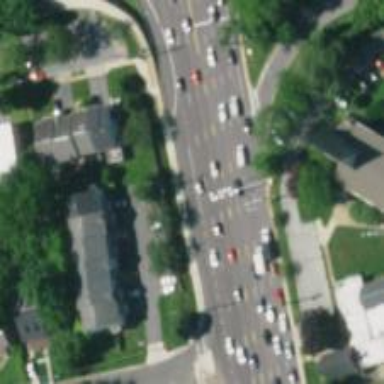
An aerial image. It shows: Primary highway with asphalt surface and separate sidewalk.